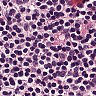
Metastatic tissue present: no